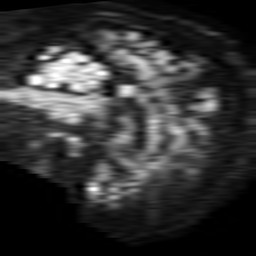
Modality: TRACE
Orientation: sagittal
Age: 76
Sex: male
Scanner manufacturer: philips
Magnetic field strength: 1.5 T
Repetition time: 3.387 s
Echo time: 0.06899 s